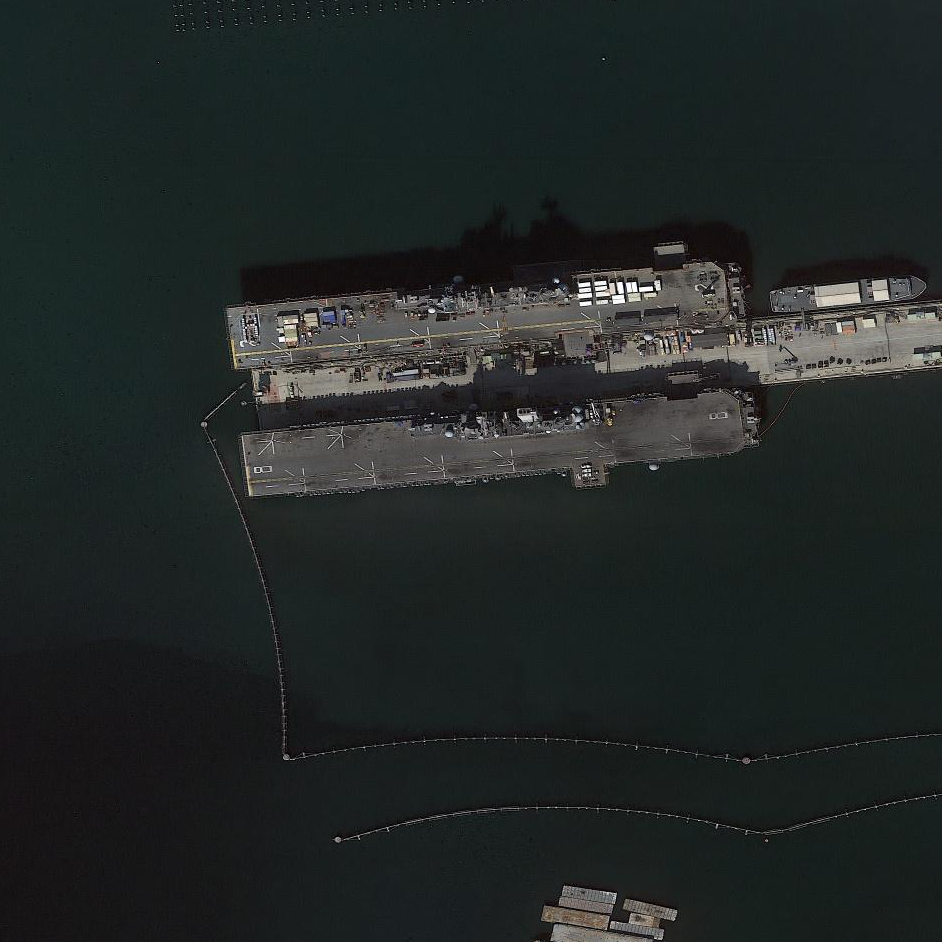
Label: Wasp-class_assault_ship